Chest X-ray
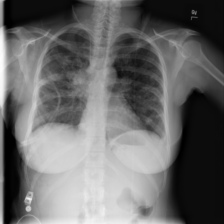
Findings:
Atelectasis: negative
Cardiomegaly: negative
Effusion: negative
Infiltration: positive
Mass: positive
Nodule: negative
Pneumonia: negative
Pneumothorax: positive
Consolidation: negative
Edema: negative
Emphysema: negative
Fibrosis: negative
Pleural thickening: negative
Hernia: negative